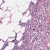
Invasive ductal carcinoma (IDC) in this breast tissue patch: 1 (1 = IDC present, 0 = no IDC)